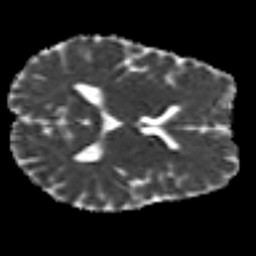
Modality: MD
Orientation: axial
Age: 32
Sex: male
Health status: ill
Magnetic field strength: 3 T
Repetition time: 8.4 s
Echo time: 0.0926 s